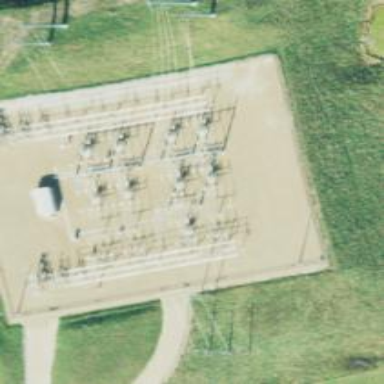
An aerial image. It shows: Switch for power supply.